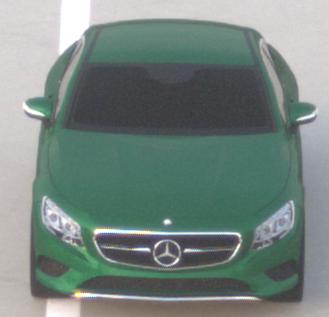
Make: Mercedes-Benz
Model: S 400 Coupé
Detailed model: S-Class (217) Coupé
Model produced from: 2015/10
Model produced until: 2017/09
Doors: 2
Color: green
Road condition: dry road
Daytime: sunrise or sunset
Contrast: low contrast